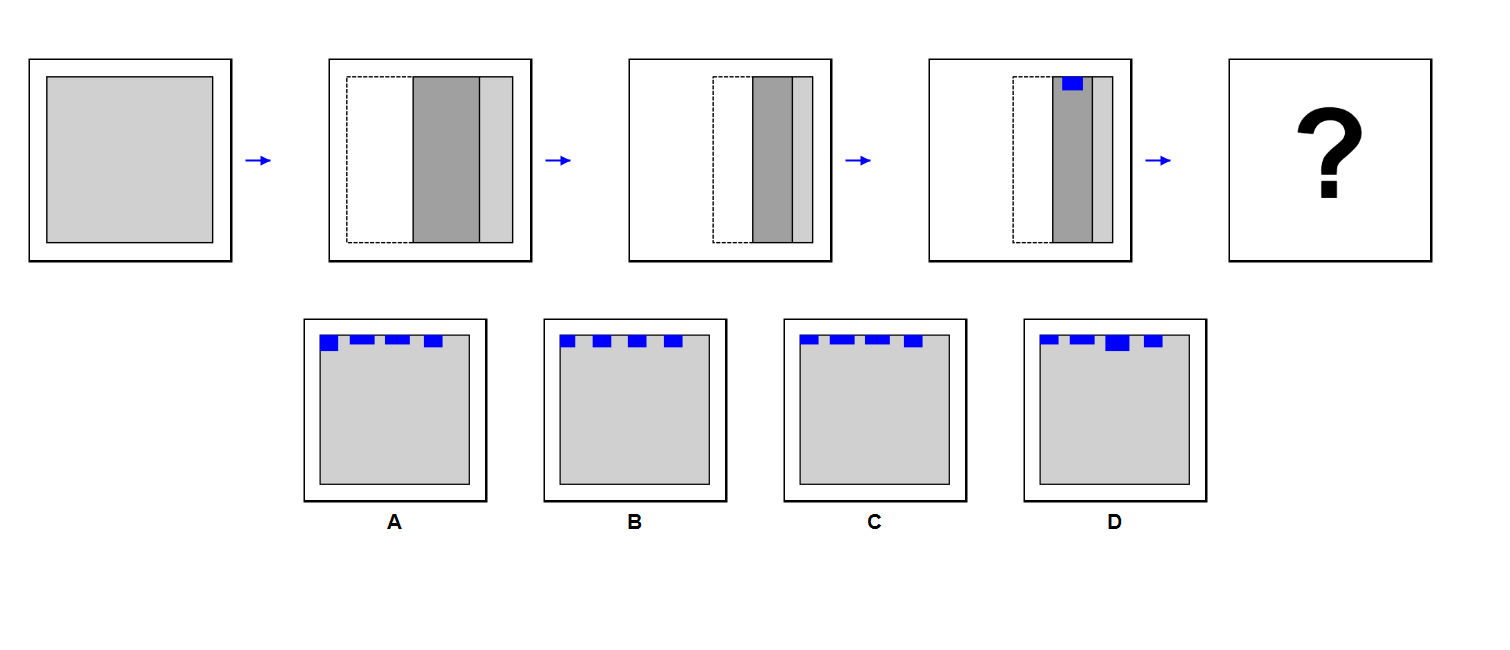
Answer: B